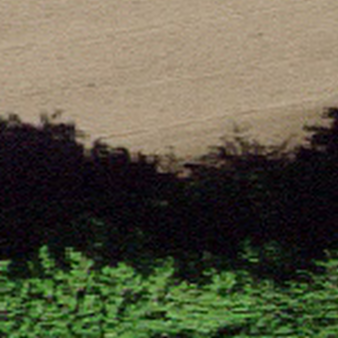
Label: other